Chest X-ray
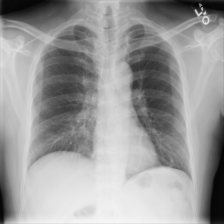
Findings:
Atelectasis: negative
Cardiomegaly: negative
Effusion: negative
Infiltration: negative
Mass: negative
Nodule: negative
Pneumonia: negative
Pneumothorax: negative
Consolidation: negative
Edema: negative
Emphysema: negative
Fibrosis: negative
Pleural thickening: negative
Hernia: negative